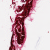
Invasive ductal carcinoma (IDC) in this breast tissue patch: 0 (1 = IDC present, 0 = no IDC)